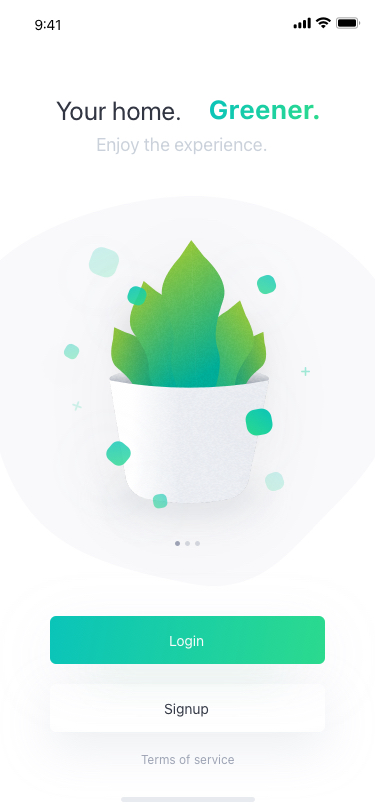
Text in this UI design:
Terms of service
Signup
Login
Enjoy the experience.
Your home.